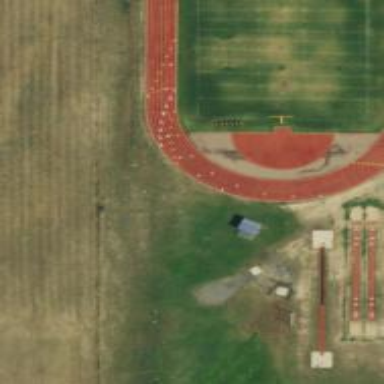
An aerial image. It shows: Track in leisure land.